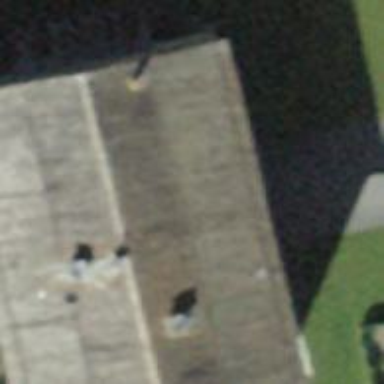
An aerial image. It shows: Gabled roof on residential building.